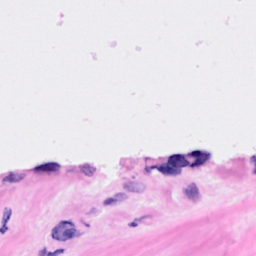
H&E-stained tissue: Breast